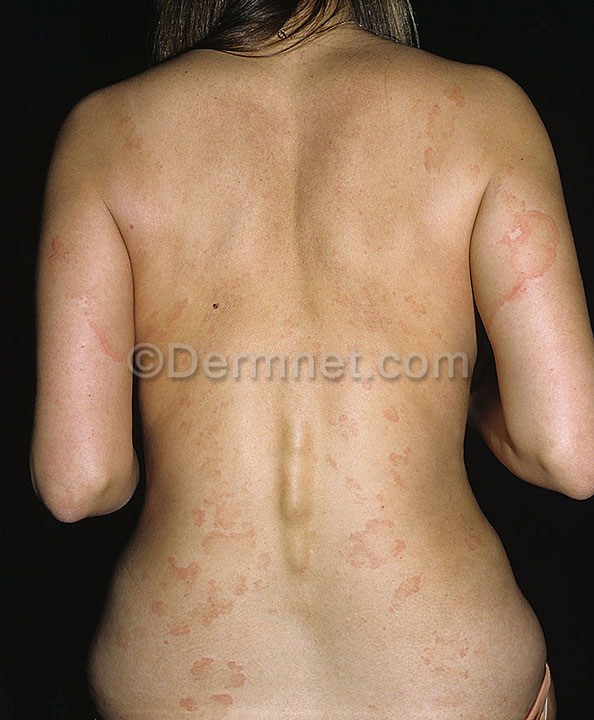
Disease: Urticaria Hives